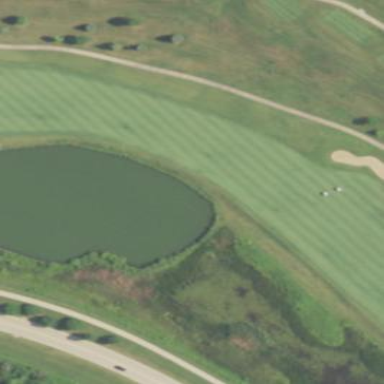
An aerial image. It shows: Grassy area designated as golf fairway.